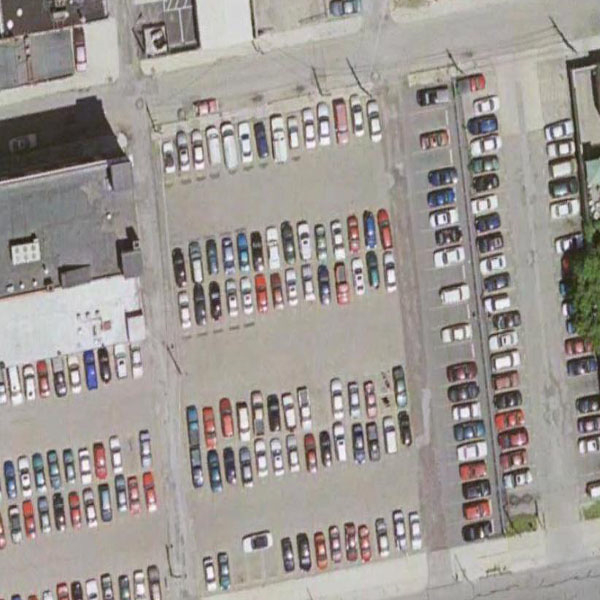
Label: Parking